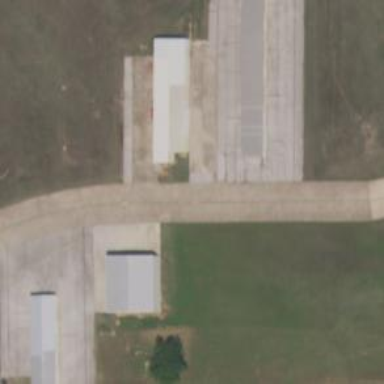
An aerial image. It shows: View of taxiway at the airport.